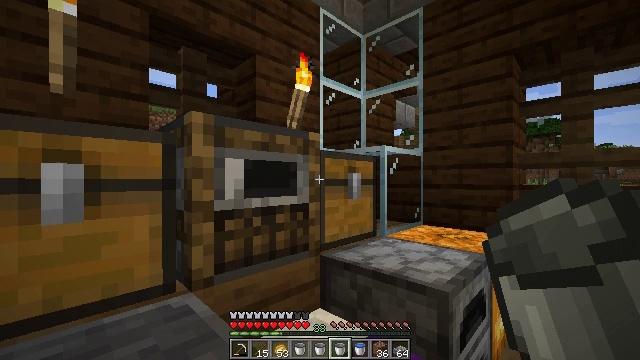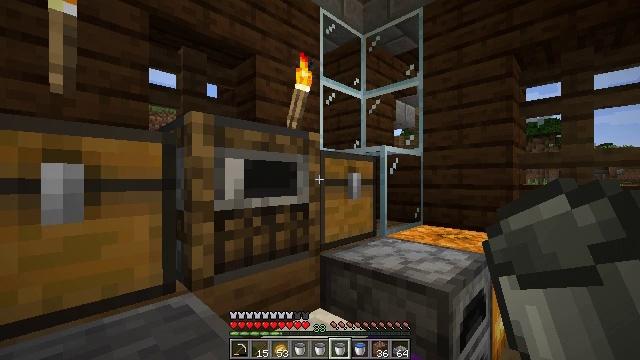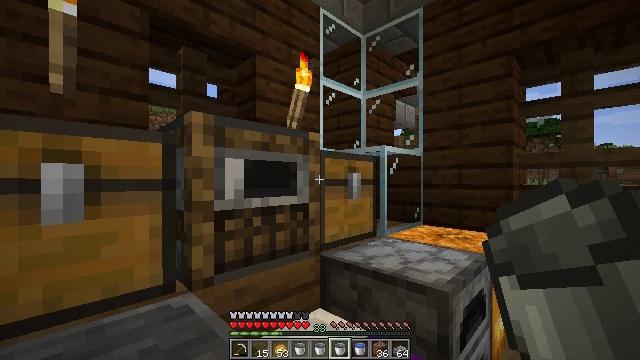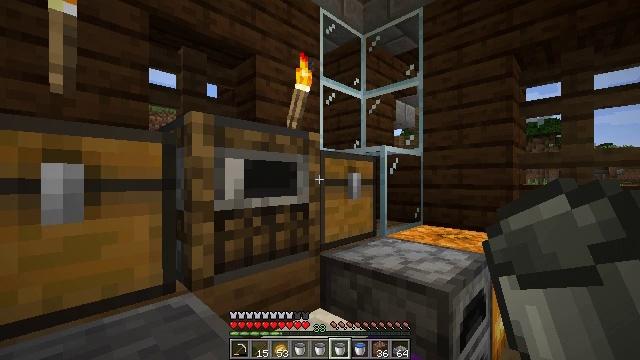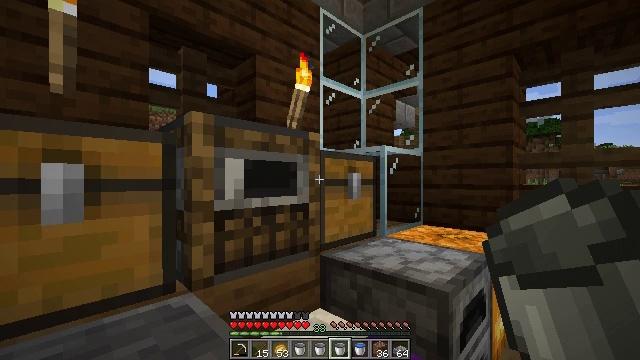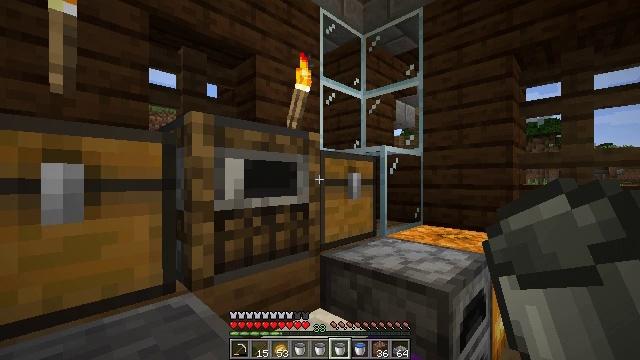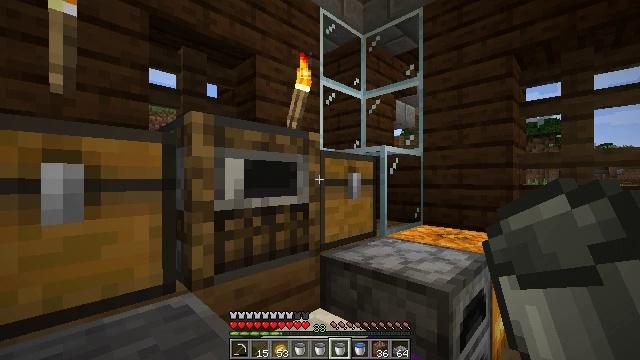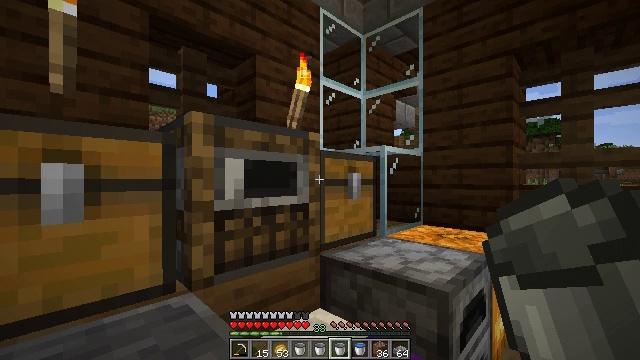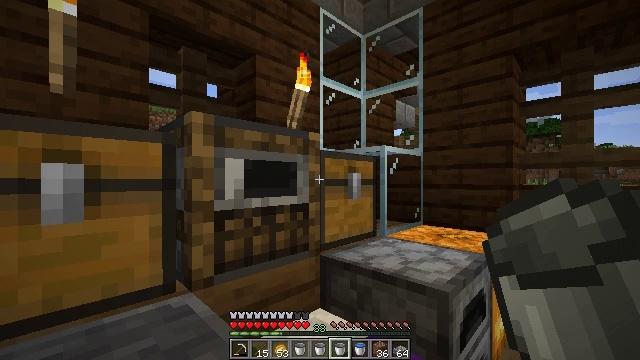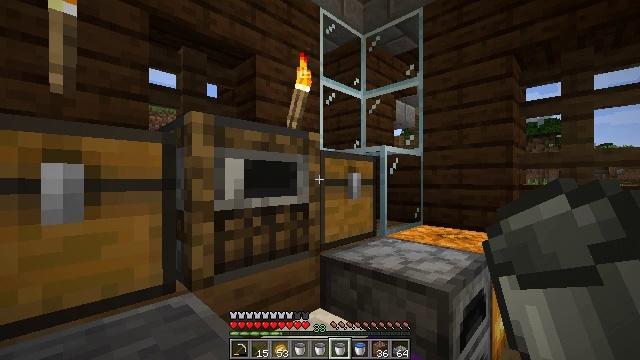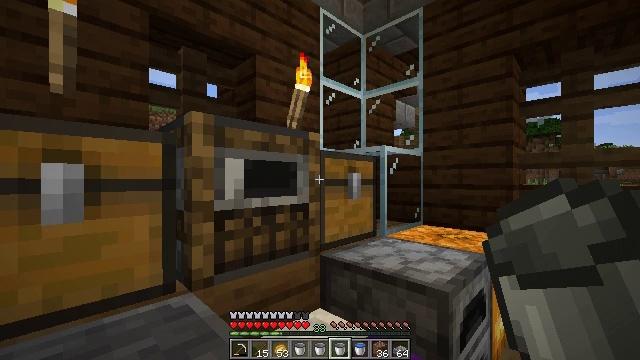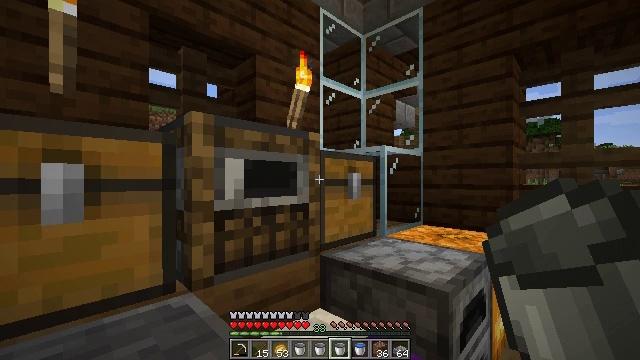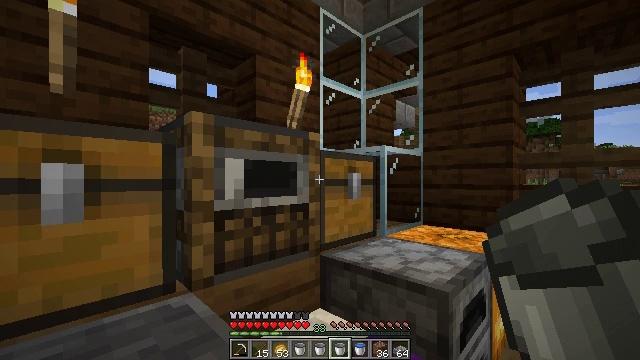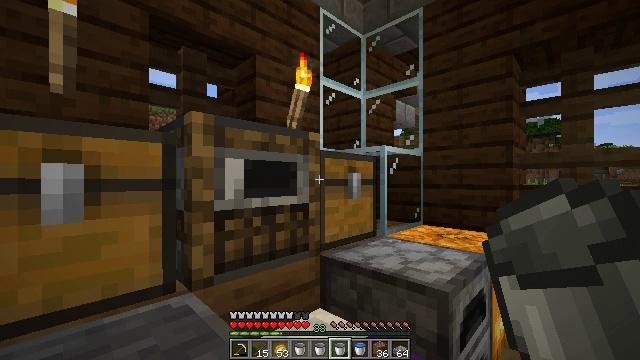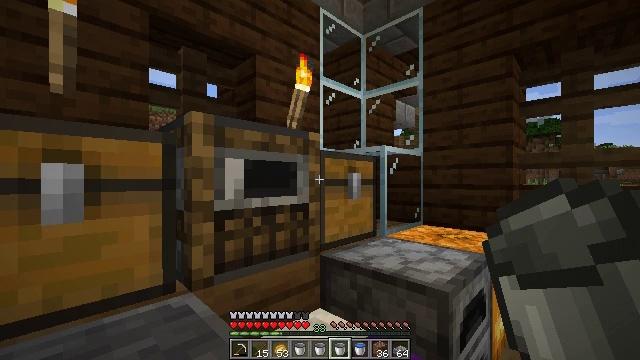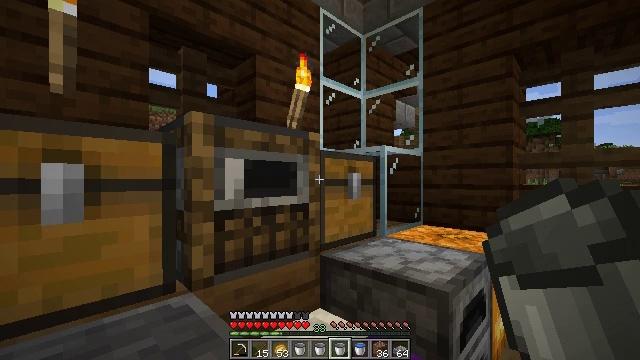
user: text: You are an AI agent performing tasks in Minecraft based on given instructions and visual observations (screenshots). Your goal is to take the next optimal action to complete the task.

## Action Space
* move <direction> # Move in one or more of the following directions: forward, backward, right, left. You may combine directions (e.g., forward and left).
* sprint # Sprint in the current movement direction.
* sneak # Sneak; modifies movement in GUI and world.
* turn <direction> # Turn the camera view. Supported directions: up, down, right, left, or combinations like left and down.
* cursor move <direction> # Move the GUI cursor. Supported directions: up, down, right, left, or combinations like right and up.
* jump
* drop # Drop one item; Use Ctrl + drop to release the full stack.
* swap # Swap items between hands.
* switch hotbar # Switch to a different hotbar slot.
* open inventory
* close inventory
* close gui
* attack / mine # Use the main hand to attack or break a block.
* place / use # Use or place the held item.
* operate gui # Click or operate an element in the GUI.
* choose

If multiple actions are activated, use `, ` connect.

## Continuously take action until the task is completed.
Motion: motion action
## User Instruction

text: Break the spruce leaves to clear the area.
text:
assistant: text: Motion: no_op
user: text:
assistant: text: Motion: no_op
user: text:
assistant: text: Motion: no_op
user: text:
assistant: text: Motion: no_op
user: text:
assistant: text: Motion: no_op
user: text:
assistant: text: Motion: no_op
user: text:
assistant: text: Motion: no_op
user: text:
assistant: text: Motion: no_op
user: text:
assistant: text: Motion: no_op
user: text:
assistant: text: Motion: no_op
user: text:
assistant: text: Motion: no_op
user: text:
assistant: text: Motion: no_op
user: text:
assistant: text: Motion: no_op
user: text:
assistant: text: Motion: no_op
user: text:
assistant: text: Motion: no_op
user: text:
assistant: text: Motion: no_op
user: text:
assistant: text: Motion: no_op
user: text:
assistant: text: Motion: no_op
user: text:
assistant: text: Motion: no_op
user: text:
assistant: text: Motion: no_op
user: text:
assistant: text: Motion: no_op
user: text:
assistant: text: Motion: no_op
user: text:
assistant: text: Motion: no_op
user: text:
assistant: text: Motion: no_op
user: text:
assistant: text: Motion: no_op
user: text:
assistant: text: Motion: no_op
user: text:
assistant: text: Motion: no_op
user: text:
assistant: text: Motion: no_op
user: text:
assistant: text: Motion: no_op
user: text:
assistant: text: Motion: no_op